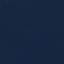
Land use / land cover: SeaLake